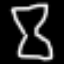
Label: hourglass